Brain MRI, modality: hrT2
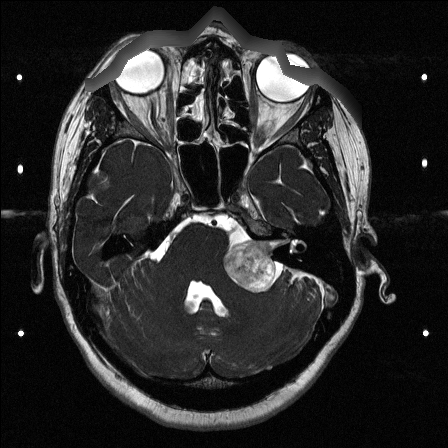